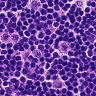
Metastatic tissue present: no